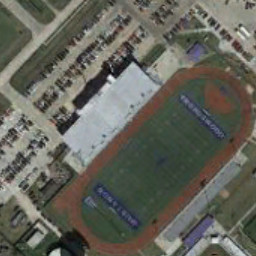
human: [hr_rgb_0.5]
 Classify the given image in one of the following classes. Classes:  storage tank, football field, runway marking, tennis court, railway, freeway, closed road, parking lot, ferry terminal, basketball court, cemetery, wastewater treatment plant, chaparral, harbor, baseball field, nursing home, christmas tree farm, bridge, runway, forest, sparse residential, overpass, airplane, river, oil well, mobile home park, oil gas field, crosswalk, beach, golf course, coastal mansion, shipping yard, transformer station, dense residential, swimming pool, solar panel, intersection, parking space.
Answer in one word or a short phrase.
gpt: football field